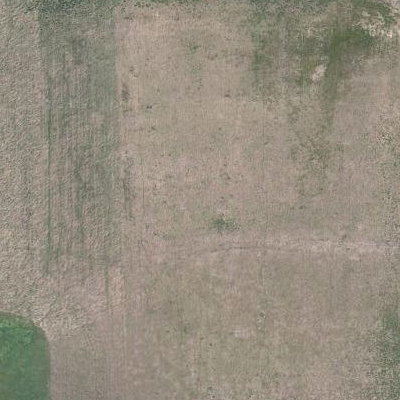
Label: bField